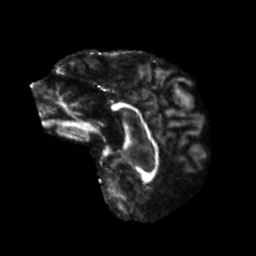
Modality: FA
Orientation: sagittal
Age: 46
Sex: male
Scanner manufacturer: siemens
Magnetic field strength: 3 T
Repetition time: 5.25 s
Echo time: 0.08 s